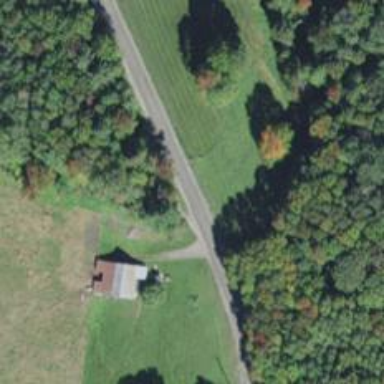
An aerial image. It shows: Unclassified road.